Question: I would like to put some extra merged cells for grouping reasons on the top of my table header.
I found something similar to this, answered in this<URL>.
So If I am not clear I attach a picture of what I would like to appear.

I have the columns and I need to make appear these super-columns that I have drawn in the picture.
Any help?
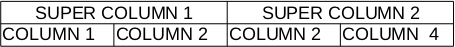
Answer: try the Groupable Table Header example given <URL>